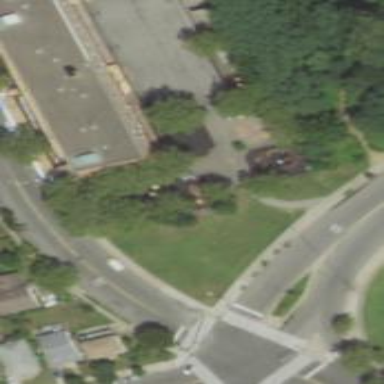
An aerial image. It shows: Asphalt playground with theme centered around playground activities.